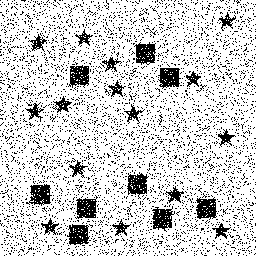
Squares: 9
Triangles: 0
Stars: 15
Total shapes: 24